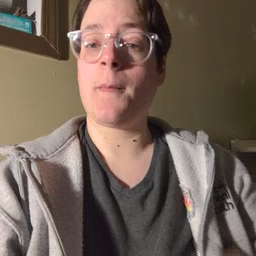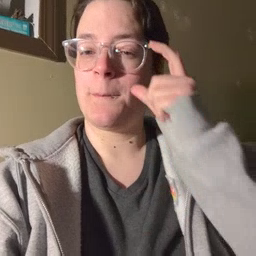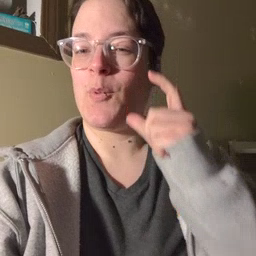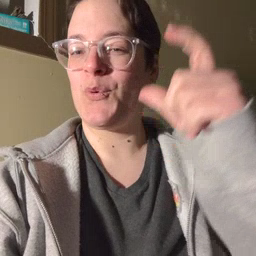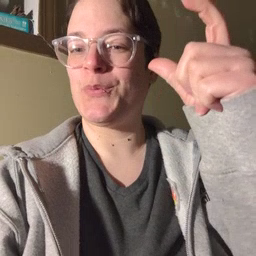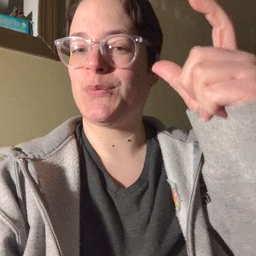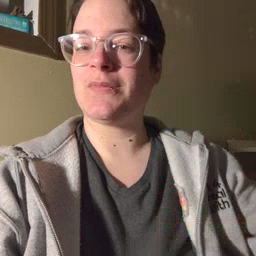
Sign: moon